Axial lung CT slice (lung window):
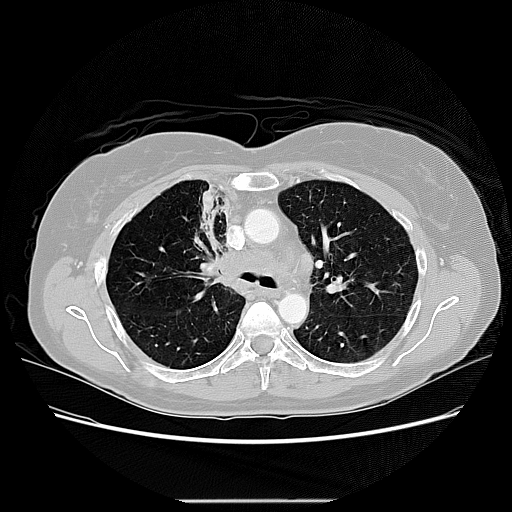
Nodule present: no